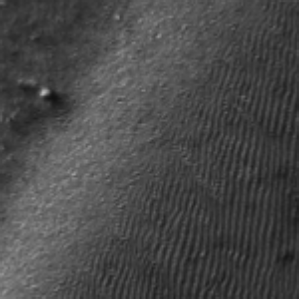
Label: frost